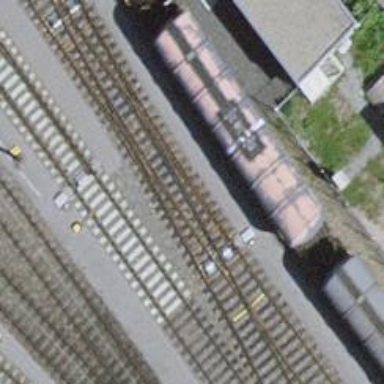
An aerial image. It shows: Railway yard in service.